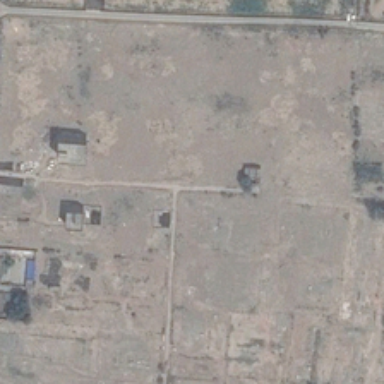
A road with some green trees is near a piece of bareland .